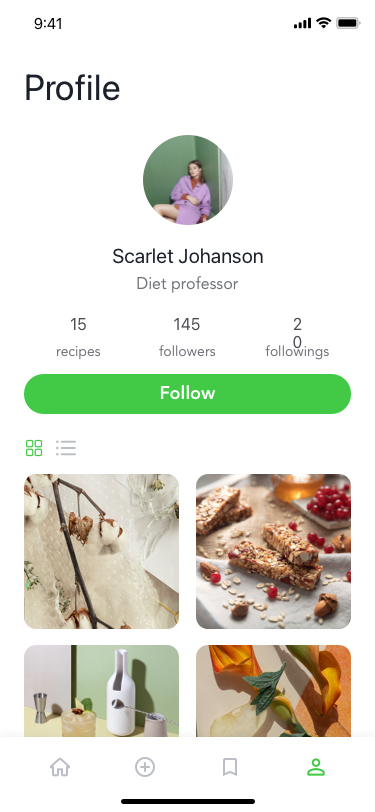
Text in this UI design:
Follow
Profile
Scarlet Johanson
Diet professor
recipes
15
145
20
followers
followings